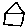
Label: house